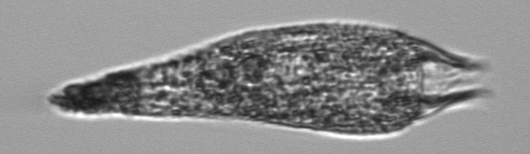
Label: Strombidium_conicum